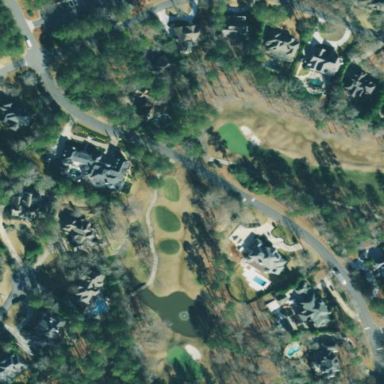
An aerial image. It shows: Golf course surrounded by greenery.